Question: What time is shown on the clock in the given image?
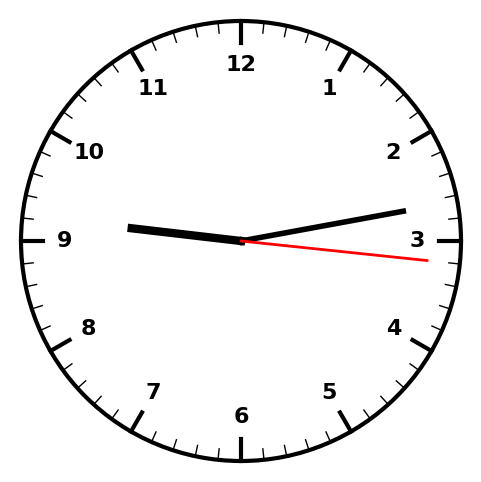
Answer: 09:13:16